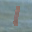
Label: 1